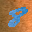
Label: 8